Question:
As you can see, I attempt to capture the Thread's CurrentCulture to an instance variable so that I can reuse it througout the class, however it is not persisting. In the above photo, I show that even after assigning it, the values are still different. Why is this?
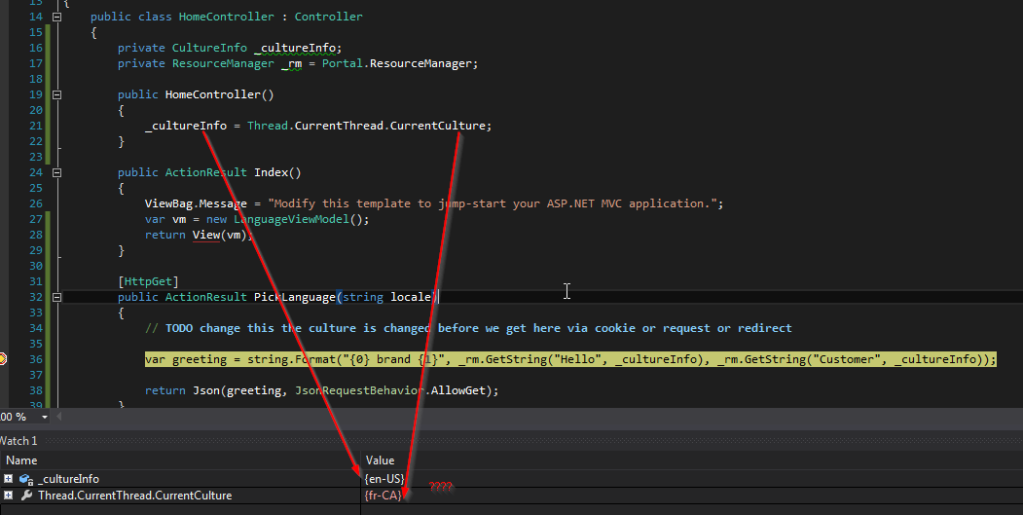
Answer: There are a couple of possibly reasons why this could happen
- 'PickLanguage'-
Either of these would cause the cached culture to differ from the current culture. In general caching values named 'Current' is dangerous because it's an indication that they can and will change